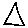
Label: triangle